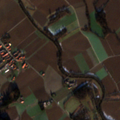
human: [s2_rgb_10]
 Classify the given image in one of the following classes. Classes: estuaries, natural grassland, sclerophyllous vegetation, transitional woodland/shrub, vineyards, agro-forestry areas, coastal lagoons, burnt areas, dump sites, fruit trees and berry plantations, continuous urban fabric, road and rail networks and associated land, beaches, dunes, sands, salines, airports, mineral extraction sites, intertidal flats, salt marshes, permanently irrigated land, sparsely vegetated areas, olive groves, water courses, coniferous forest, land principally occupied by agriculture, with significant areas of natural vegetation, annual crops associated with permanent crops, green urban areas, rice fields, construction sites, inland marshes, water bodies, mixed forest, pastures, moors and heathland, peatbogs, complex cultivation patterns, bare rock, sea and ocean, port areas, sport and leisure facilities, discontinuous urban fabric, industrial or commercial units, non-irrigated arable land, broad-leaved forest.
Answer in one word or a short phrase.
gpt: discontinuous urban fabric, non-irrigated arable land, complex cultivation patterns, land principally occupied by agriculture, with significant areas of natural vegetation, broad-leaved forest